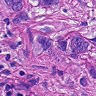
Metastatic tissue present: yes